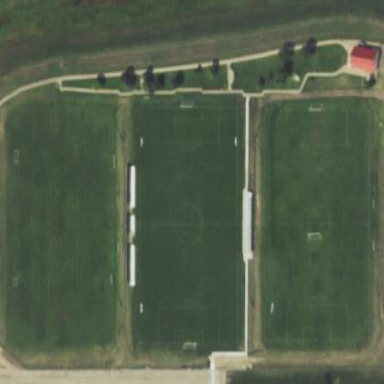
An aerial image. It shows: Soccer pitch with grass surface for leisure and sports.